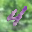
Label: 4